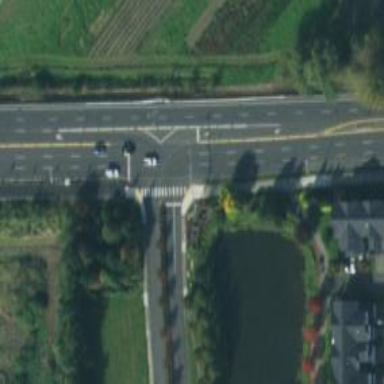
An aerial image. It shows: Secondary link road.